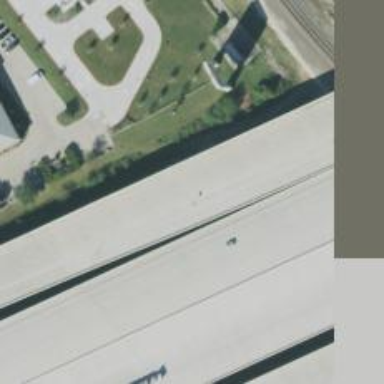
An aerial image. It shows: Bridge on motorway link.